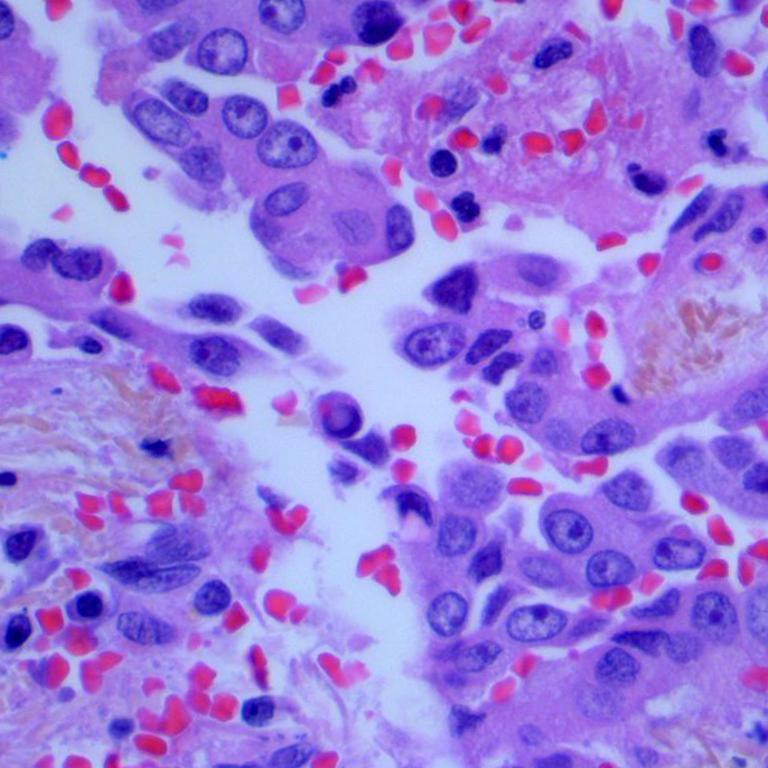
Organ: lung
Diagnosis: adenocarcinomas